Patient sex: M
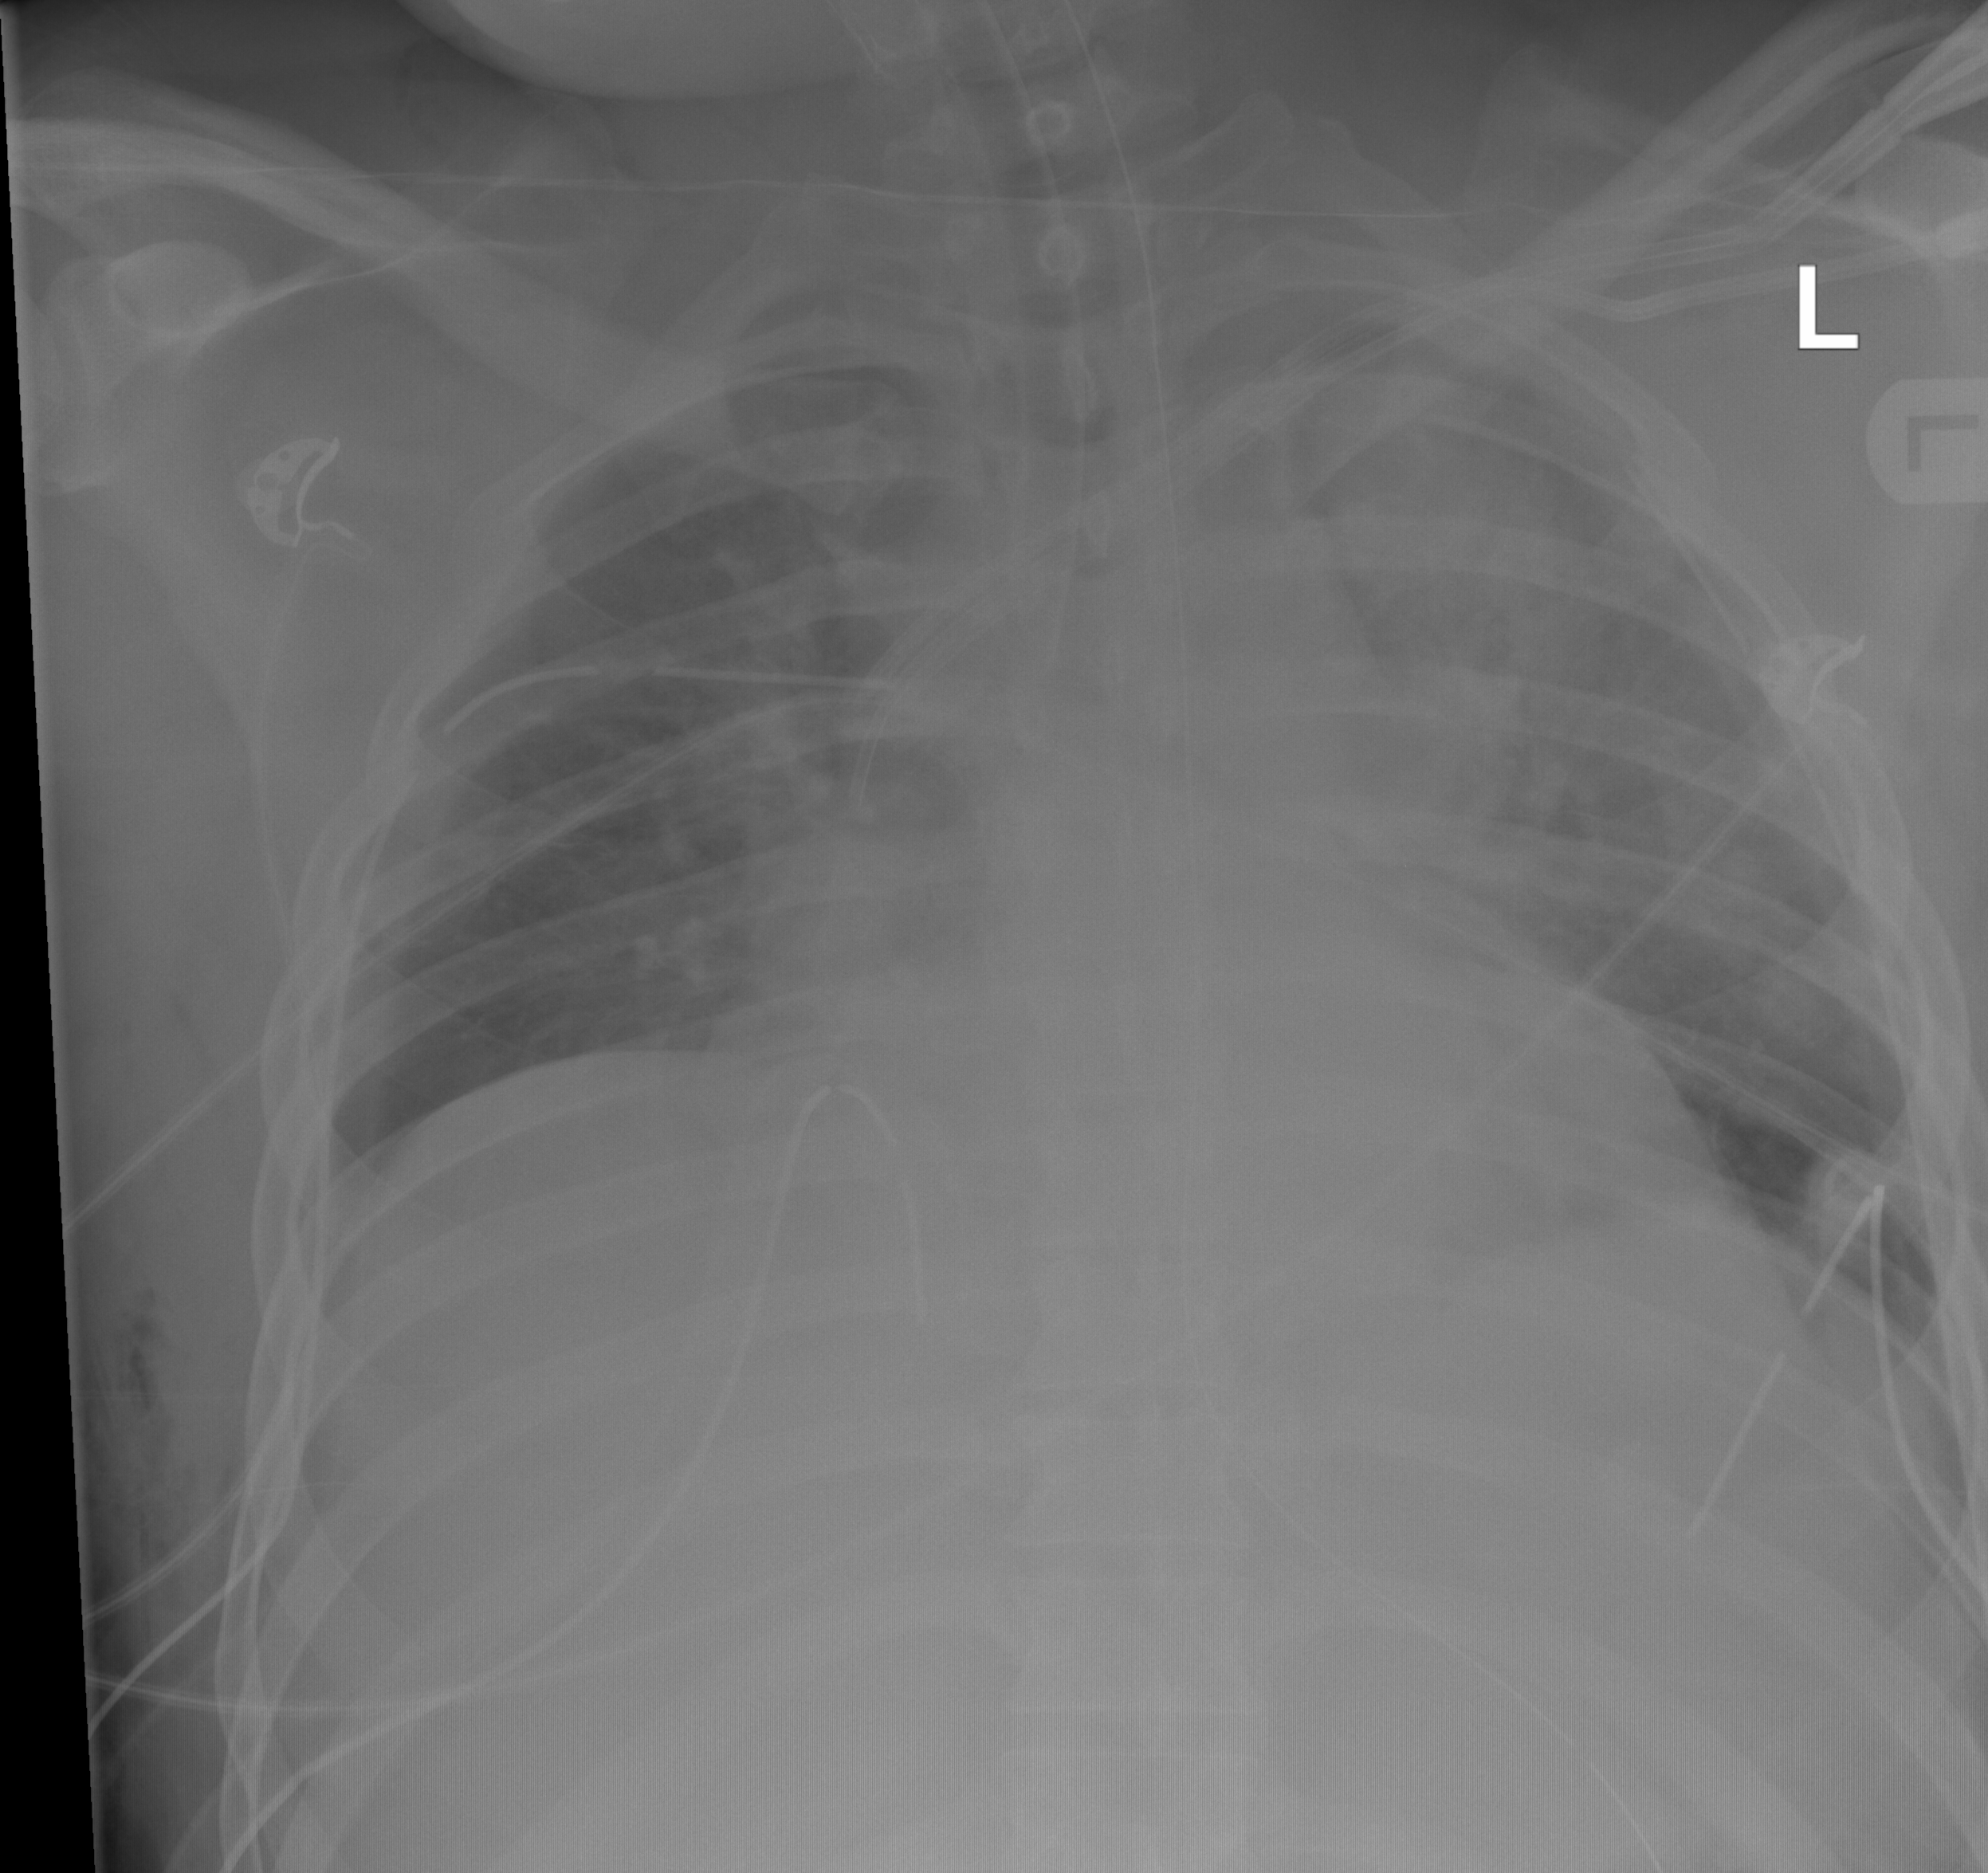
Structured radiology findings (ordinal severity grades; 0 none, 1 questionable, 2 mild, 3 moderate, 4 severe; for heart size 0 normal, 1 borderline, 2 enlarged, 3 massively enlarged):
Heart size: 2
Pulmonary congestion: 1
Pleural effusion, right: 0
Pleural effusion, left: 0
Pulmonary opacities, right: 0
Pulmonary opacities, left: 0
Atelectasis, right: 0
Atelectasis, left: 2